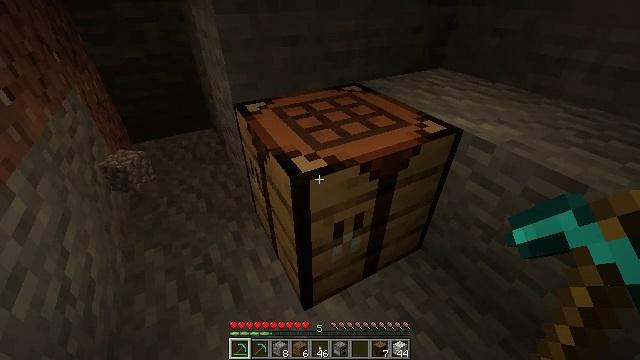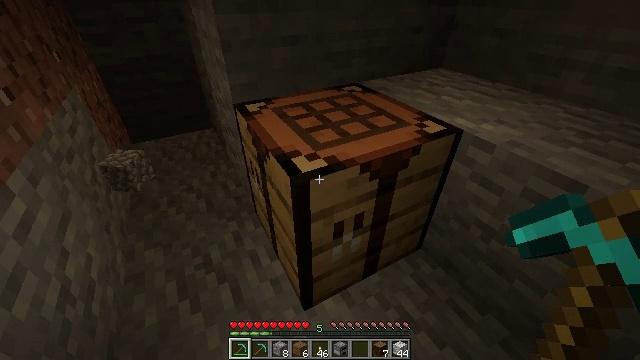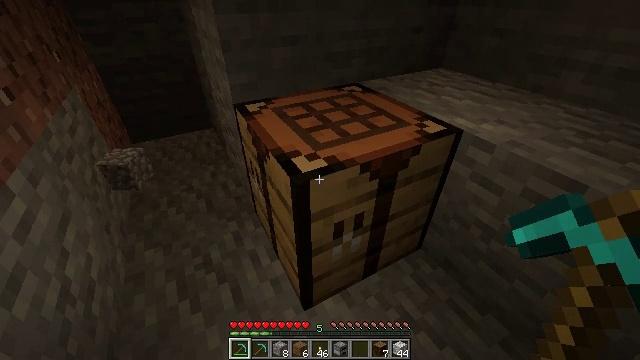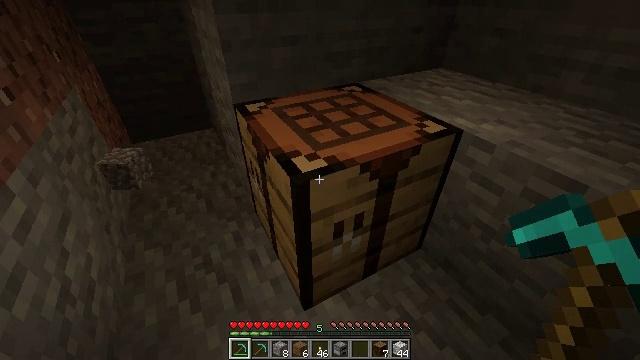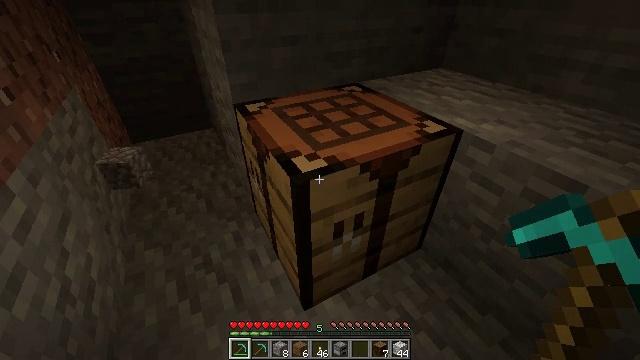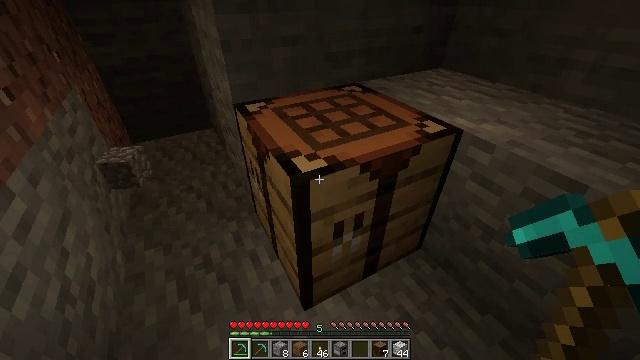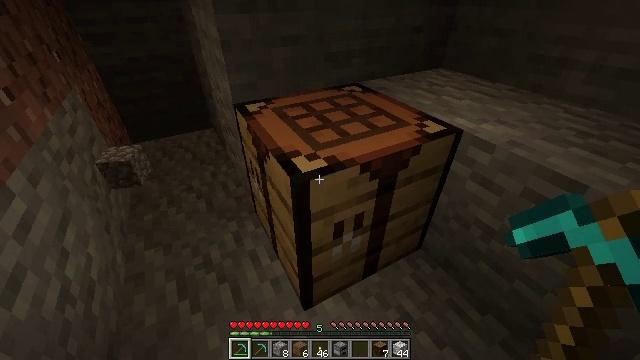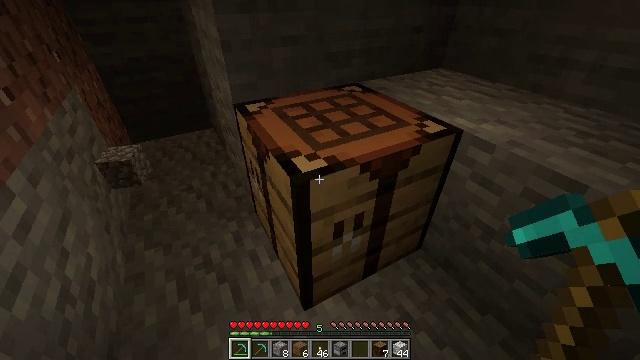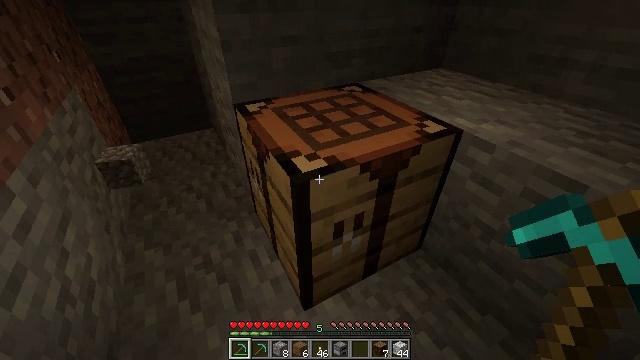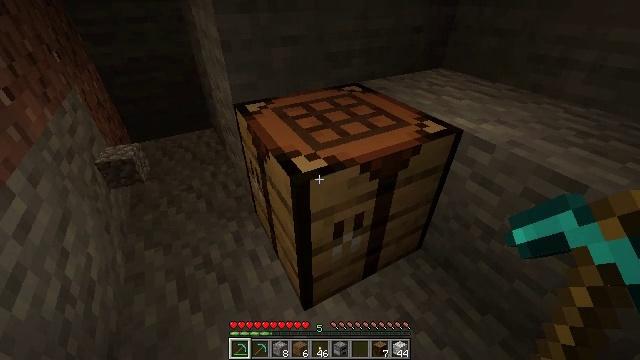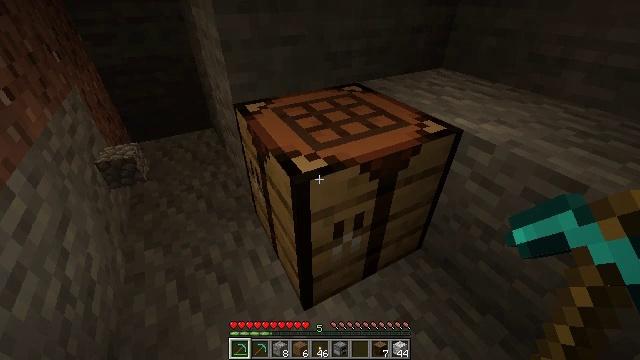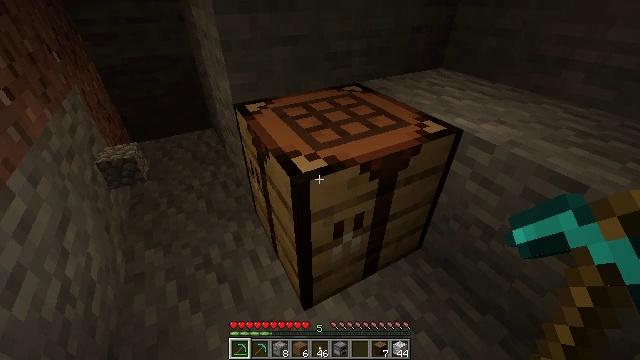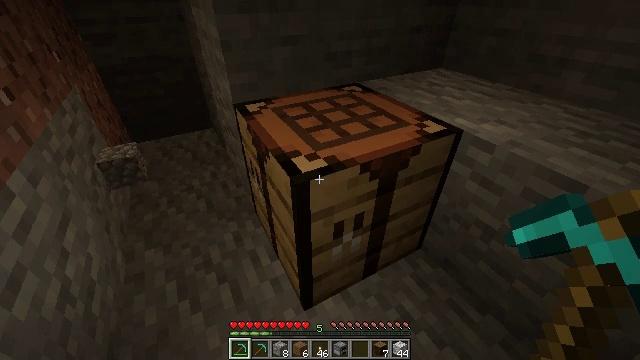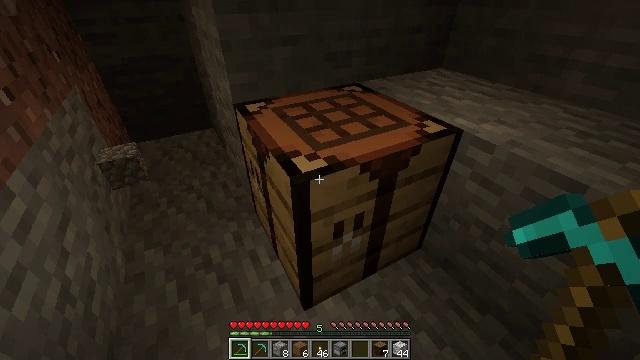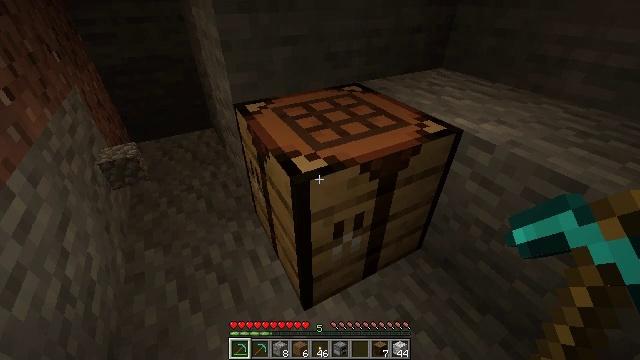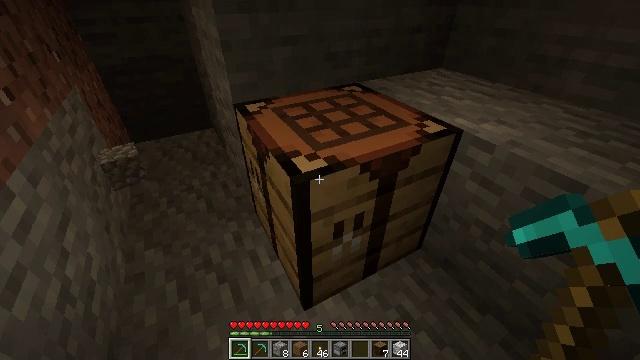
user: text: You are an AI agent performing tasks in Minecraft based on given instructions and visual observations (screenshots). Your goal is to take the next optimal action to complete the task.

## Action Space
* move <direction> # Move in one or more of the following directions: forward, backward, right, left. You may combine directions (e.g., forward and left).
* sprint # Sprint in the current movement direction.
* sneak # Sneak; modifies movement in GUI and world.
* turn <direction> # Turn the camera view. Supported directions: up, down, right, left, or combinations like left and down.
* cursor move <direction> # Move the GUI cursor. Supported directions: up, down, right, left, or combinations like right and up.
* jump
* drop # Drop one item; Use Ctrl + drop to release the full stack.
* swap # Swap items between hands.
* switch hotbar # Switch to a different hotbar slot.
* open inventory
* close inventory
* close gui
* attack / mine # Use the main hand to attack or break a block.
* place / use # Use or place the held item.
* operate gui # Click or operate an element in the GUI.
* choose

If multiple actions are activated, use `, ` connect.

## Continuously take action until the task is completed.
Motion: motion action
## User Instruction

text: Put back the crafting table.
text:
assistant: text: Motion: no_op
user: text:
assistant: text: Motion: no_op
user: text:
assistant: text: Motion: no_op
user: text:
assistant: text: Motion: no_op
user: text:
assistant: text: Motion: no_op
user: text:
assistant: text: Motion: no_op
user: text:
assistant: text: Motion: no_op
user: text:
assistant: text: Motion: no_op
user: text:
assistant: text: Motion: no_op
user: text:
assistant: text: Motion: no_op
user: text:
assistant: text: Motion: no_op
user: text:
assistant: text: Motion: no_op
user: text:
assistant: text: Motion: no_op
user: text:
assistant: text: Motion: no_op
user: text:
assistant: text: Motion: no_op
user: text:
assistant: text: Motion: no_op
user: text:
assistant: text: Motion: no_op
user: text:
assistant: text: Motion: no_op
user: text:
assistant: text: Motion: no_op
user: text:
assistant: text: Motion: no_op
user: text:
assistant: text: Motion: no_op
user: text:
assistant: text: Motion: no_op
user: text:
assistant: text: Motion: no_op
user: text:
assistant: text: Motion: no_op
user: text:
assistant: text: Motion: no_op
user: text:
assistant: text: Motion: no_op
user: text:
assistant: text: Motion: no_op
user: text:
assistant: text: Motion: no_op
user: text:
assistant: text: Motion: no_op
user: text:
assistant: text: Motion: no_op